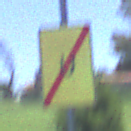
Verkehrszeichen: EndeUmleitung
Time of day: Midday
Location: Outdoor (Nature)
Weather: Clear
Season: Summer
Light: Natural